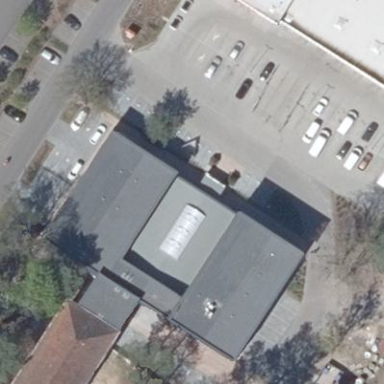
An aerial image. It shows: Building with gabled roof.